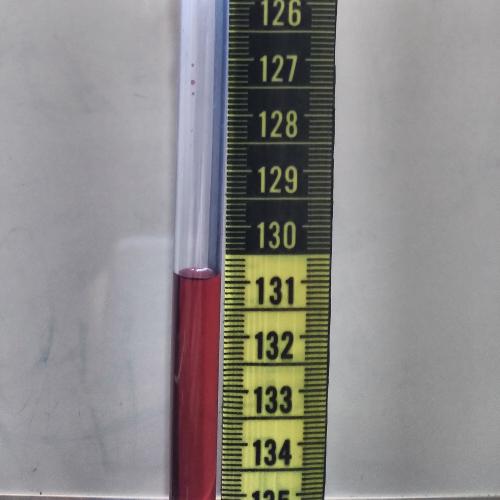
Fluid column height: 130.9 cm